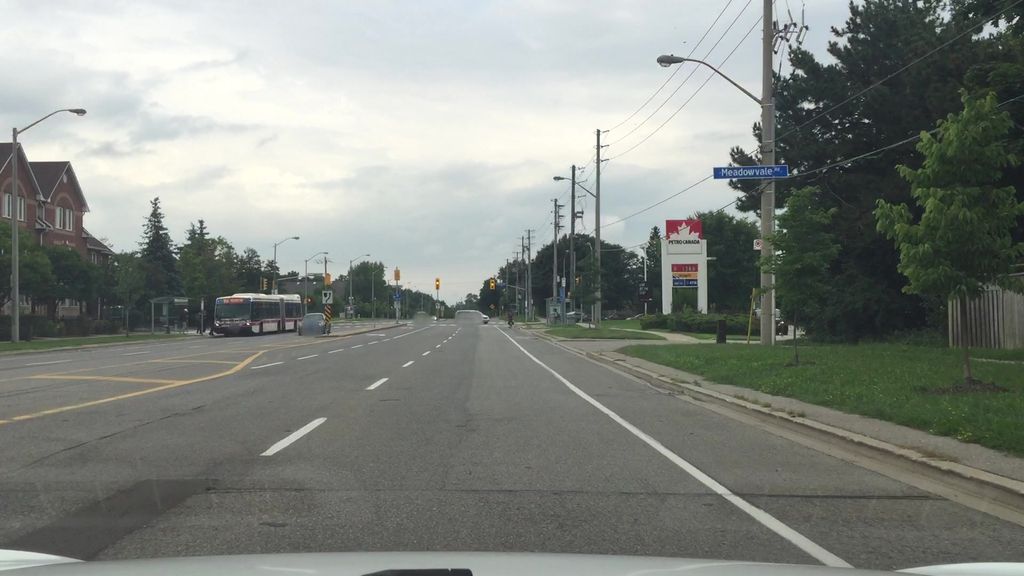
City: toronto